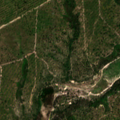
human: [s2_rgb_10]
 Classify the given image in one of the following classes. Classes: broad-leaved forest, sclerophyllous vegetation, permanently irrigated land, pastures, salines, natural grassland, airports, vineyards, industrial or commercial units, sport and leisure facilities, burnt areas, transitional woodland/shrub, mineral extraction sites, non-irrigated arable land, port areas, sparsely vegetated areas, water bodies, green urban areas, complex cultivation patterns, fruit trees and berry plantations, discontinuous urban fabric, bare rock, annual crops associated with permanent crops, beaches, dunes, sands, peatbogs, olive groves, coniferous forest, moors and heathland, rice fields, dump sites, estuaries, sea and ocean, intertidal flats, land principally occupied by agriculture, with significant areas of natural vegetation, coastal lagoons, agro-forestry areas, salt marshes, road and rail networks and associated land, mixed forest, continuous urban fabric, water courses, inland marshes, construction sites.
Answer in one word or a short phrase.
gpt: continuous urban fabric